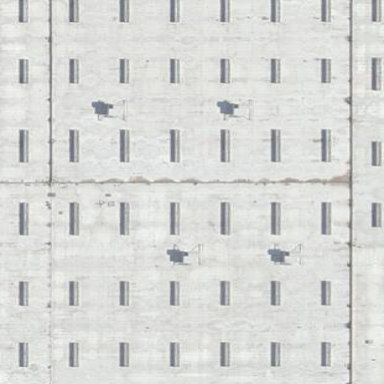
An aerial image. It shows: Industrial building.